Field crop: maize
Growth stage: 2
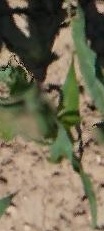
Species: maize